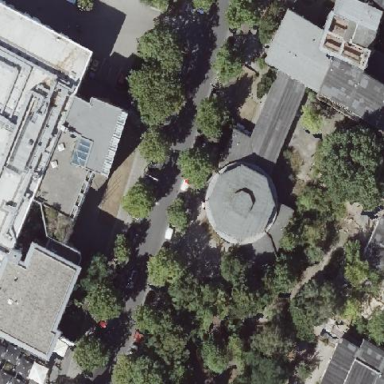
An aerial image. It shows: Street-side parking area with sett surface.